Field crop: tomato
Growth stage: 2
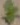
Species: solanum